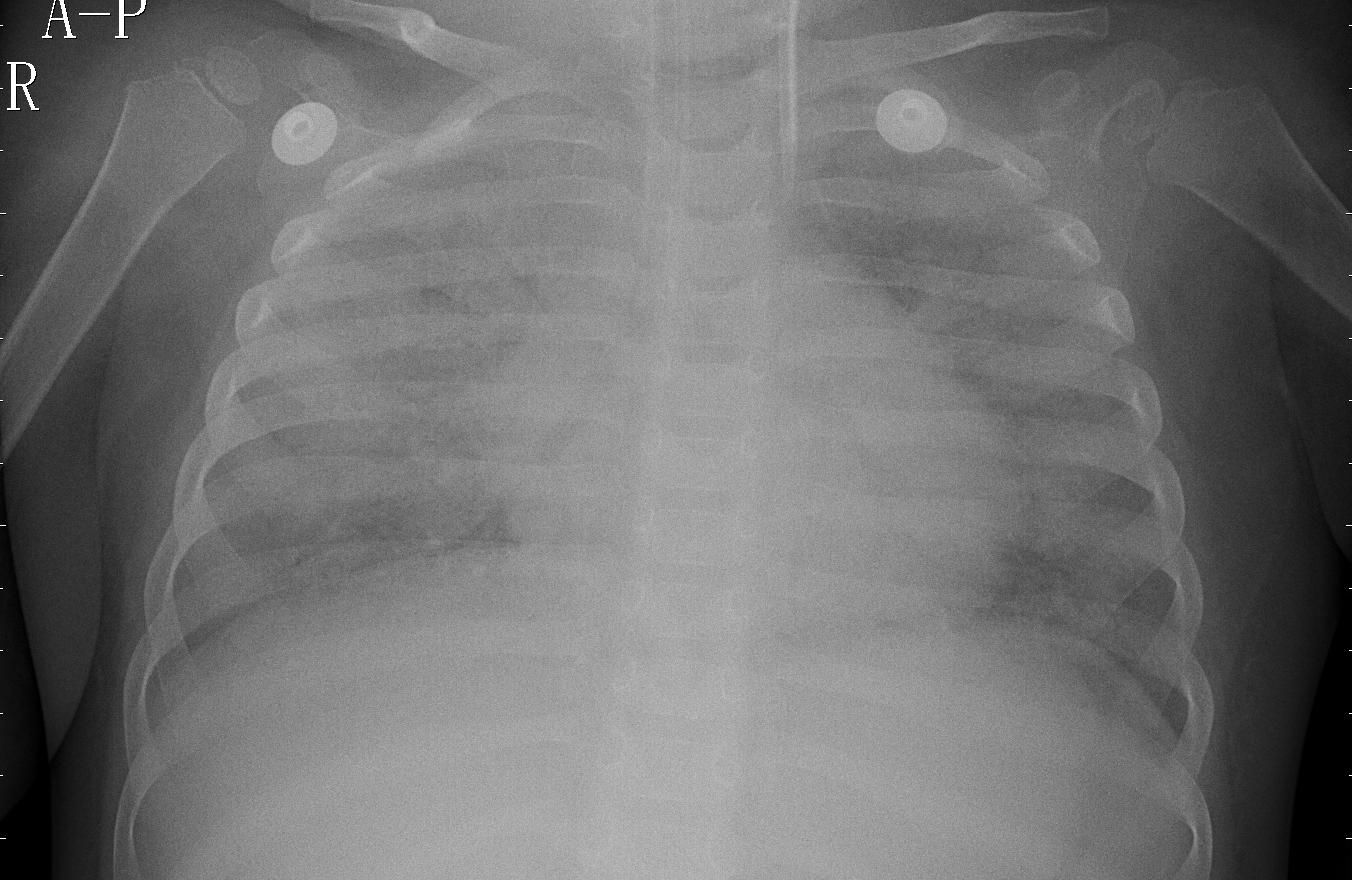
Diagnosis: PNEUMONIA